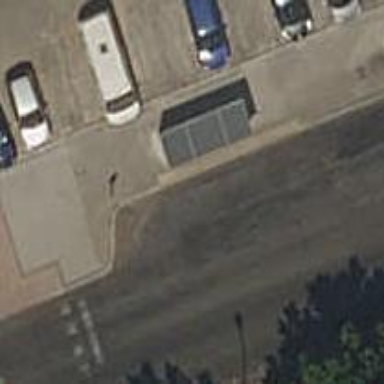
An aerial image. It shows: Bus stop with platform for public transport.